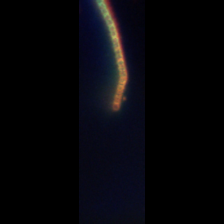
Taxon: Chaetoceros
Group: Diatoms